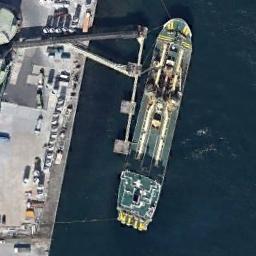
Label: ship